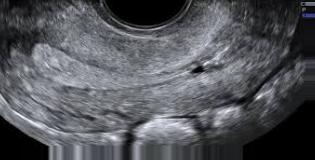
Label: notinfected